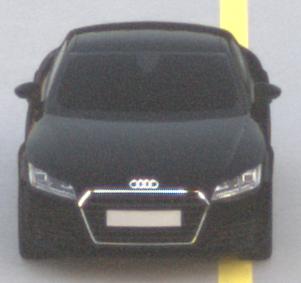
Make: Audi
Model: TT Coupé 1.8 TFSI
Detailed model: TT (8S) Coupé
Model produced from: 2015/08
Model produced until: 2018/06
Doors: 3
Color: black
Road condition: dry road
Daytime: sunrise or sunset
Contrast: low contrast